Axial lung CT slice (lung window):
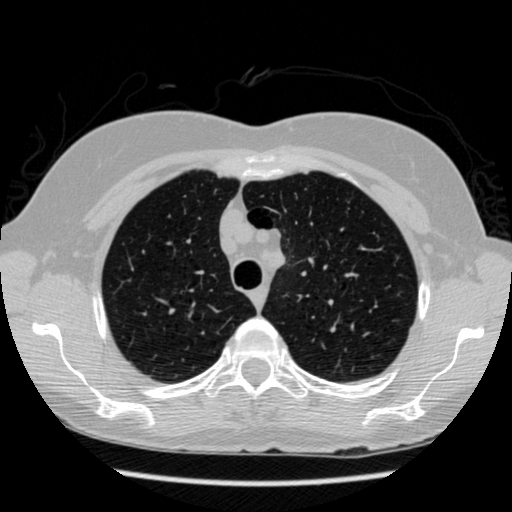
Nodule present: no